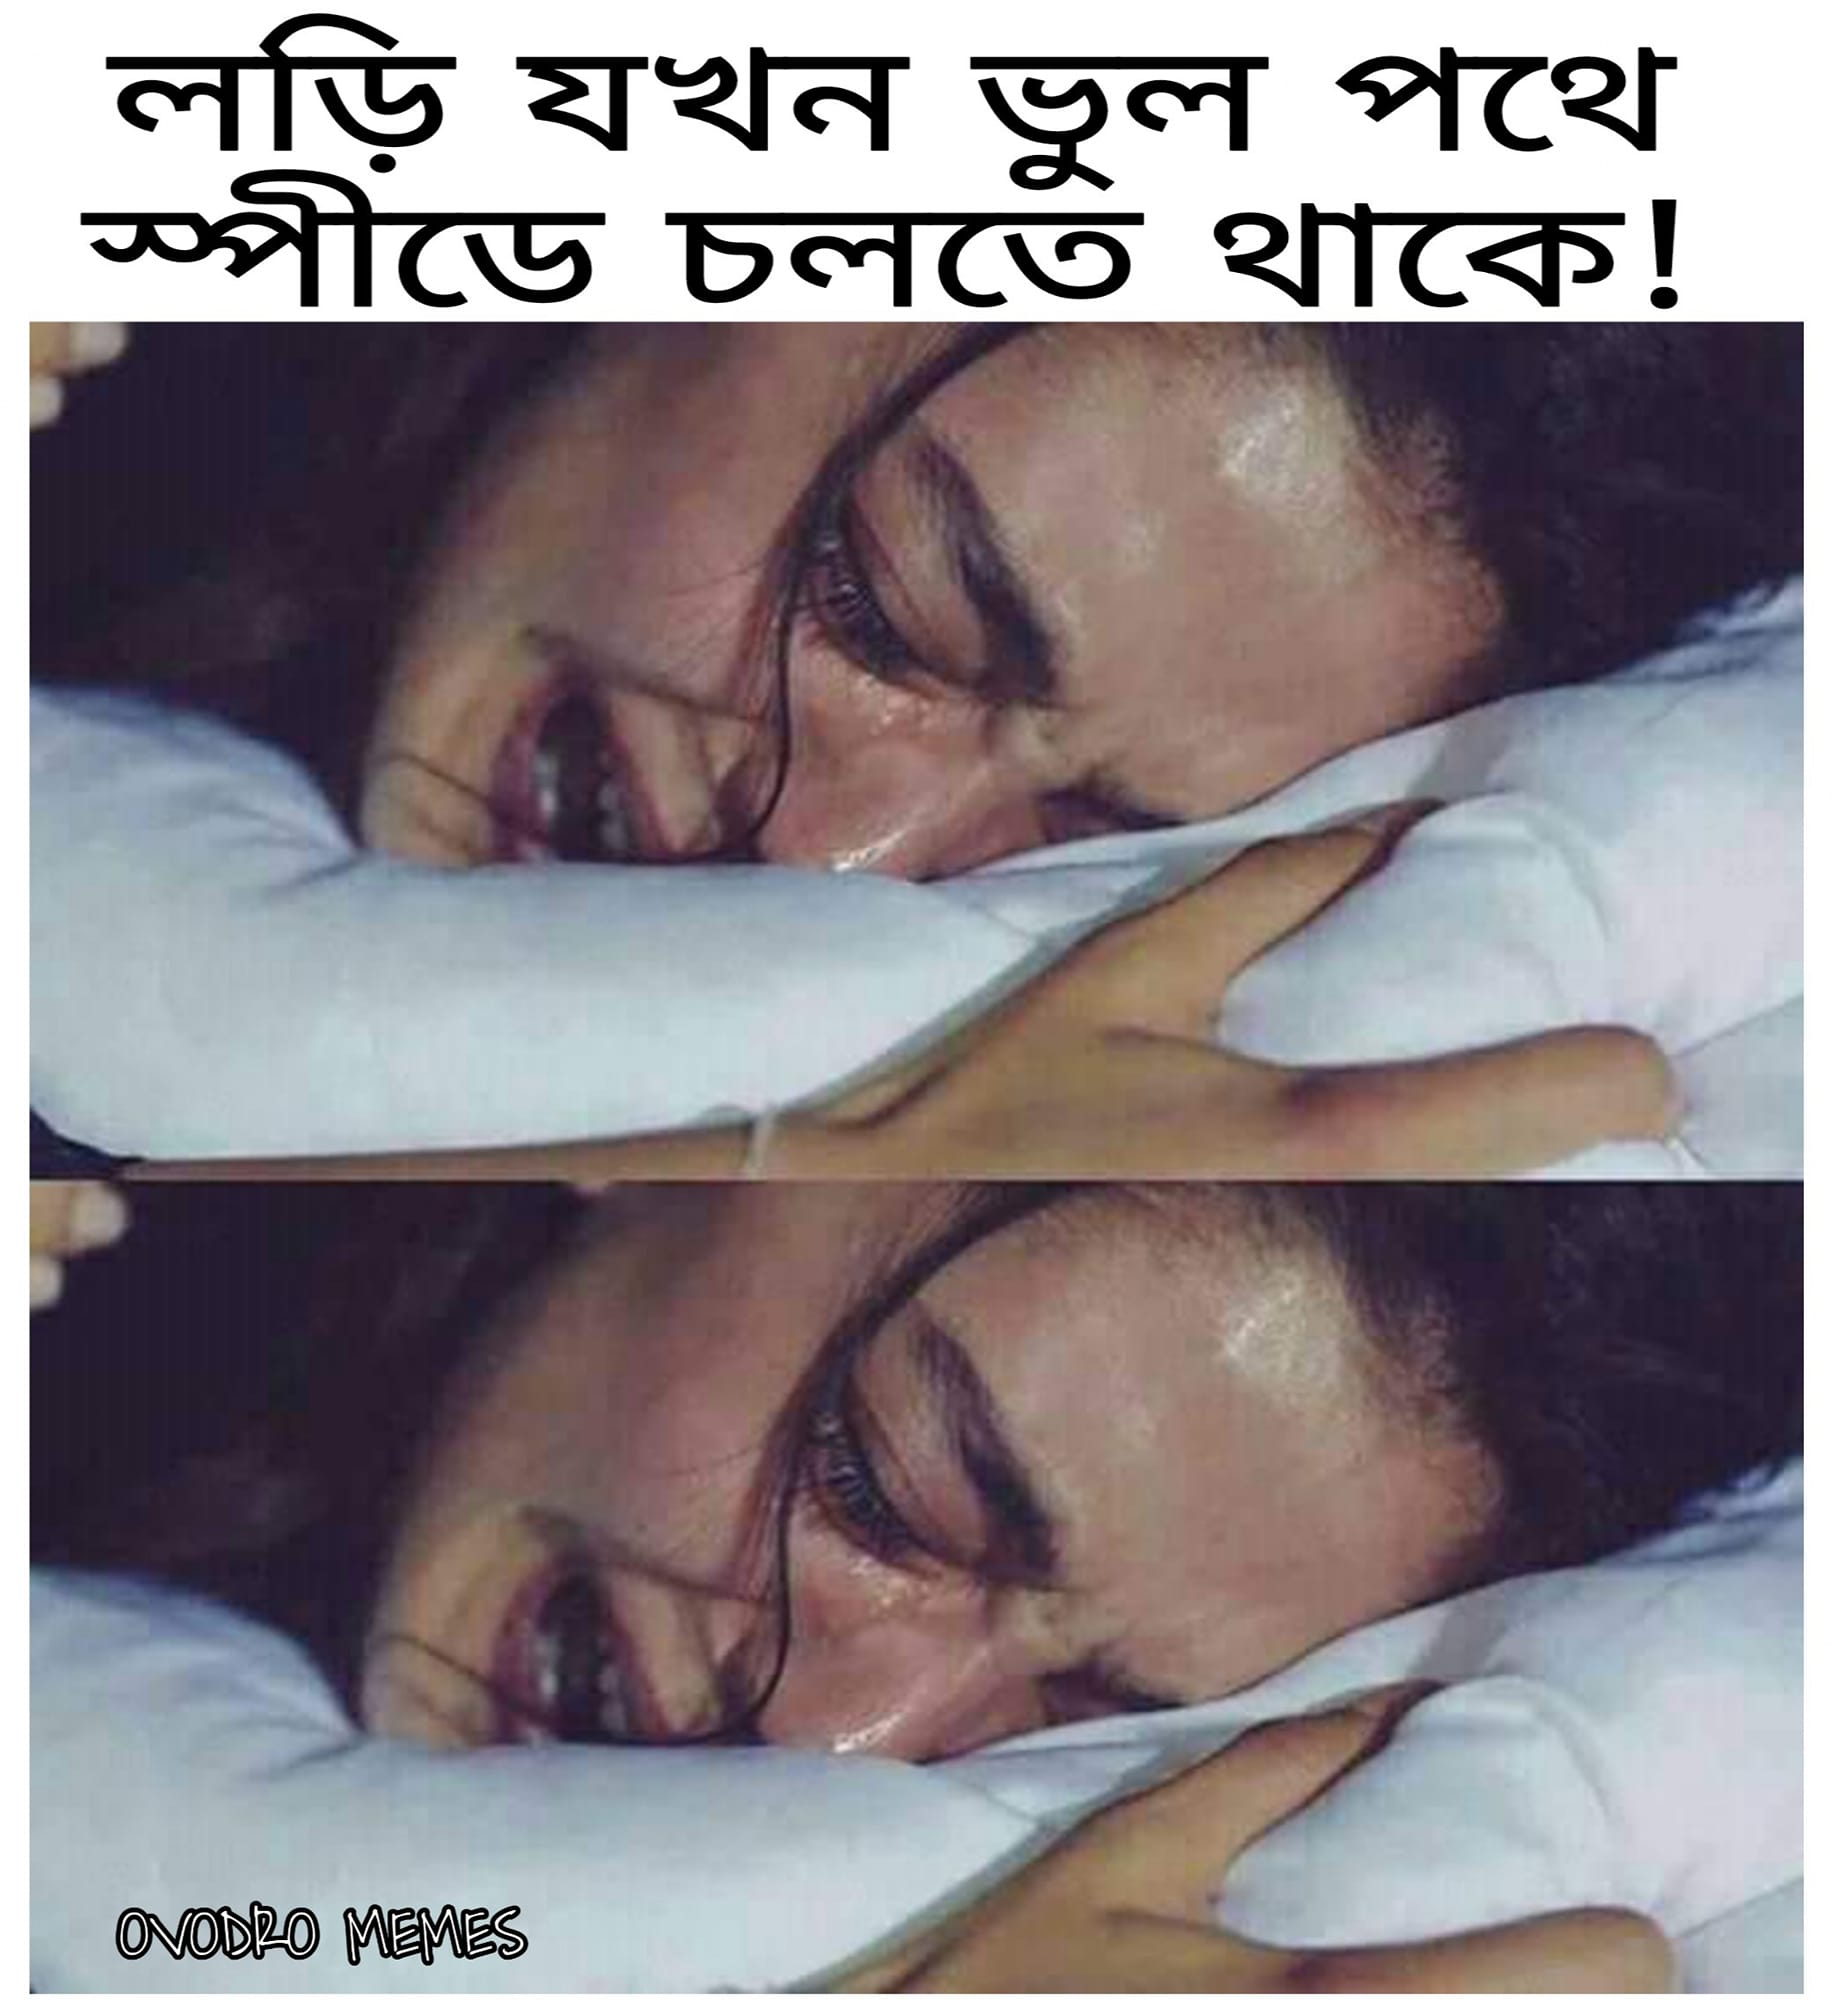
Caption: লড়ি যখন ভুল পথে স্পীডে চলতে থাকে !
Label: hate